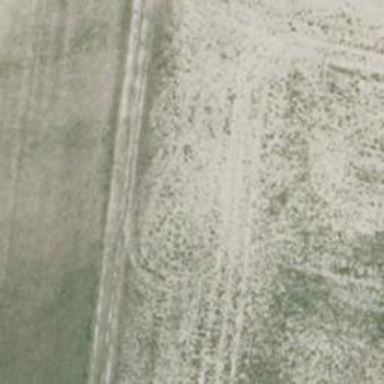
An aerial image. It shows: Track with very rough surface.